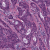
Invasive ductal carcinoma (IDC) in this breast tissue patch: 1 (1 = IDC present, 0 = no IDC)